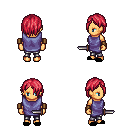
a pixel art fantasy rpg character, female body template, human, tanned skin, chain tabard jacket, metal pants, ruby red bangs hairstyle, leather bracers, black slippers, dagger, four views (front, back, left, right), 2x2 character sprite sheet, small pixel art, hard edges, no anti-aliasing